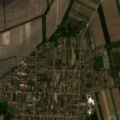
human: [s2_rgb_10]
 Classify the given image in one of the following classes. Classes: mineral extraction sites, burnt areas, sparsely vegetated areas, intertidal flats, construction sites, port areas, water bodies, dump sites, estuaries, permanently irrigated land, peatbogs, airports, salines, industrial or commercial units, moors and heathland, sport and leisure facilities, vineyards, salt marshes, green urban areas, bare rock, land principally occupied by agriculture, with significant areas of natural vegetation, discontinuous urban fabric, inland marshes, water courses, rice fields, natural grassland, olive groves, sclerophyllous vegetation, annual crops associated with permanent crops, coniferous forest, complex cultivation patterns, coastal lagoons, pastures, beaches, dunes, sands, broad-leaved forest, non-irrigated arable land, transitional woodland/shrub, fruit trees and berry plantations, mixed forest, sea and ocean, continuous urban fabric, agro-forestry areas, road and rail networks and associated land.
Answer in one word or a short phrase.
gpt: discontinuous urban fabric, non-irrigated arable land